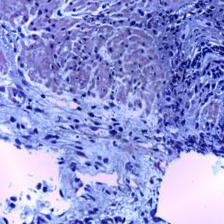
Diagnosis: OSCC